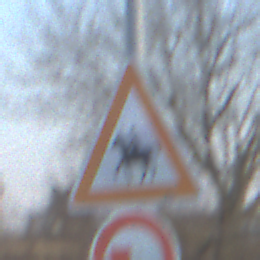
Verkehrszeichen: ReiterRechts
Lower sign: UeberholverbotKraftfahrzeuge
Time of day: SunriseSunset
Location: Outdoor (Suburban)
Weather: PartlyCloudy
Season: Winter
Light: Natural